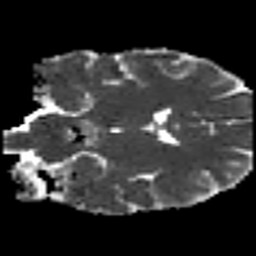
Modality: MD
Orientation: coronal
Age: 41
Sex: female
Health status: ill
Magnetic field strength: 3 T
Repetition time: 8.4 s
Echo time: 0.0926 s